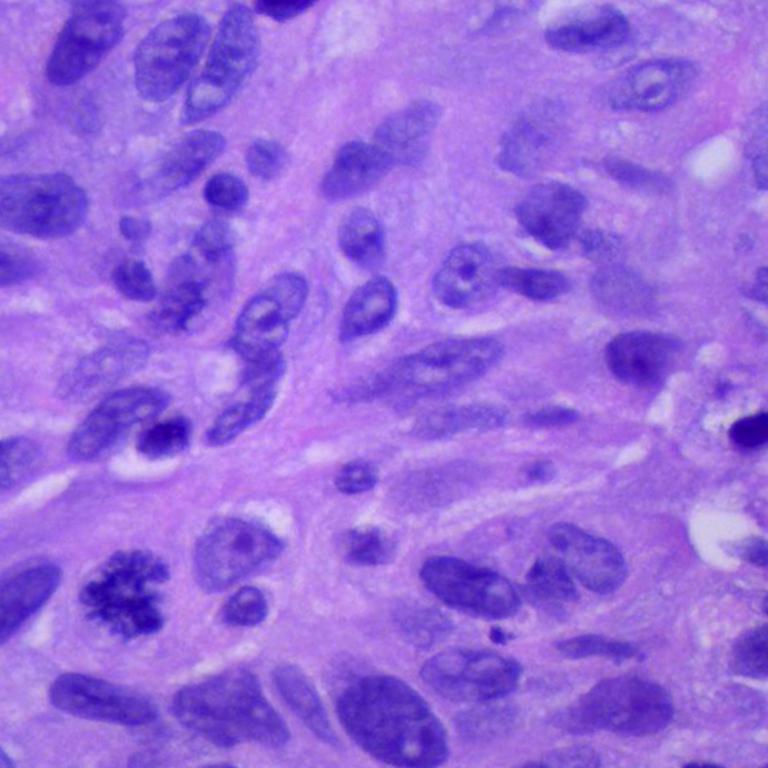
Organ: lung
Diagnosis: squamous carcinomas